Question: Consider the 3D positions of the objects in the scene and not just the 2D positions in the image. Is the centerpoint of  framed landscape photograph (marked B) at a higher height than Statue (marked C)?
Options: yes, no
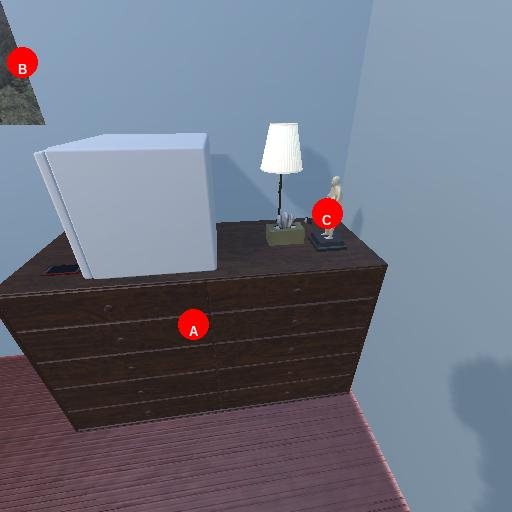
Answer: yes